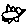
Label: bird